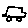
Label: car